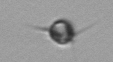
Label: Acanthoica_quattrospina